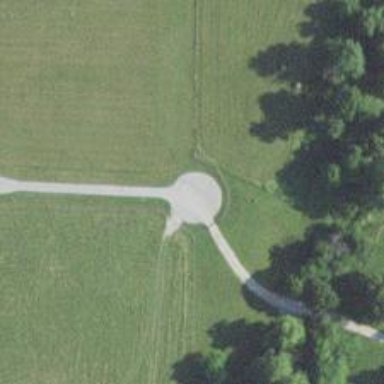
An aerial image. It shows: Turning circle on the road.